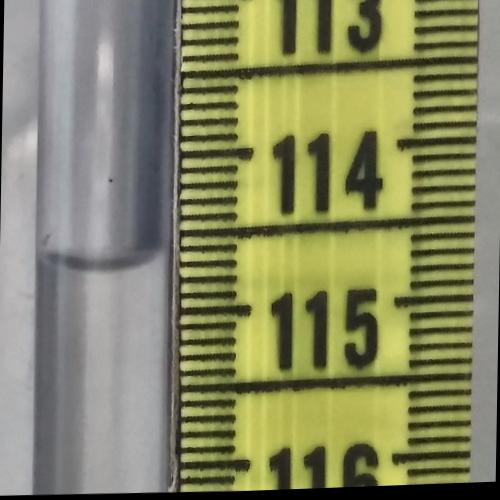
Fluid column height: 114.7 cm